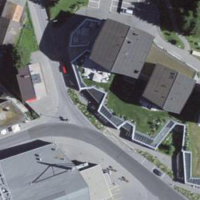
EUNIS habitat code: 54
Species observed at this site:
Eryngium alpinum
Leontopodium nivale
Vaccinium uliginosum
Cirsium arvense
Geranium sanguineum
Lophophanes cristatus
Campanula glomerata